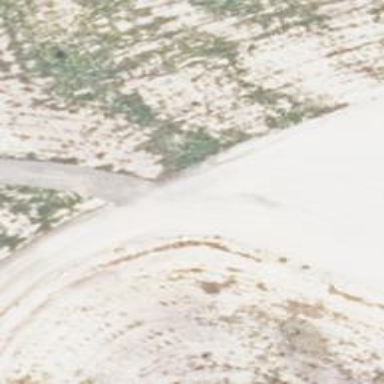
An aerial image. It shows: Gravel track with grade2 tracktype.